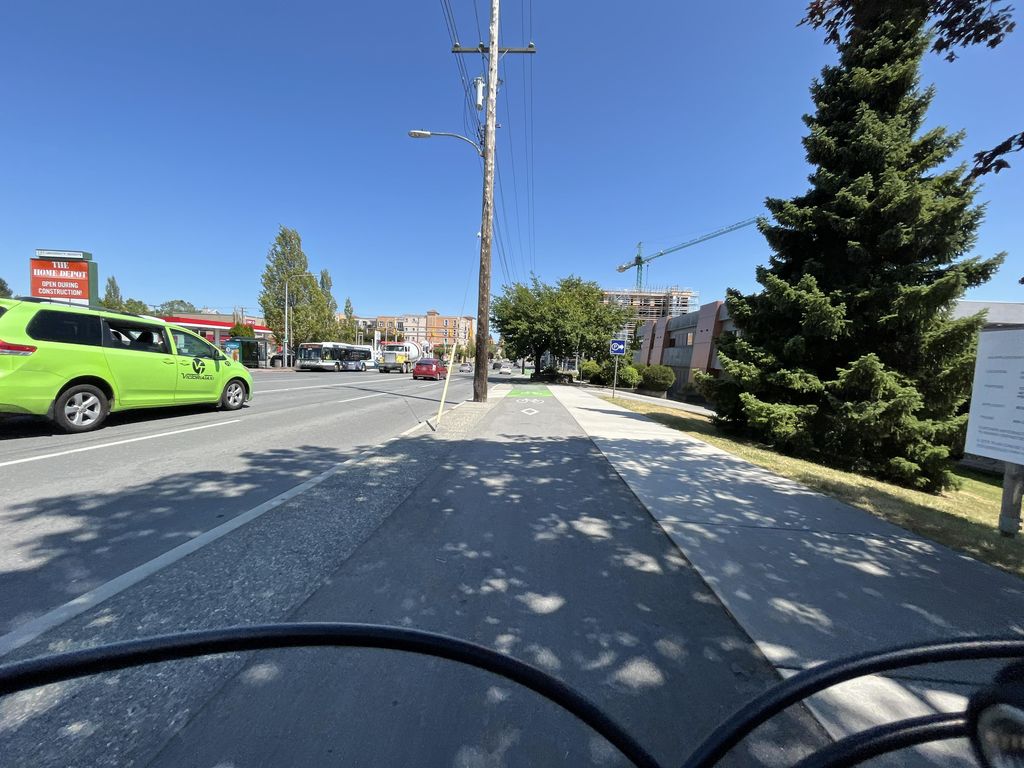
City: victoria